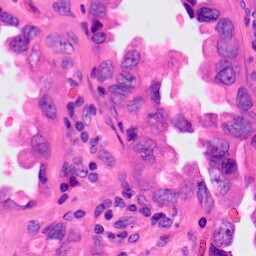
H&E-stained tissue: Lung